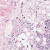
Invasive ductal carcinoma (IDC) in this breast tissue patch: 1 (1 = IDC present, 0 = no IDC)